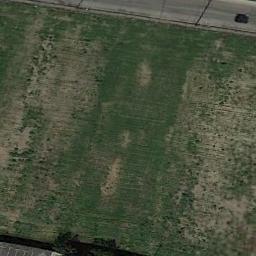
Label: meadow